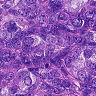
Metastatic tissue present: yes